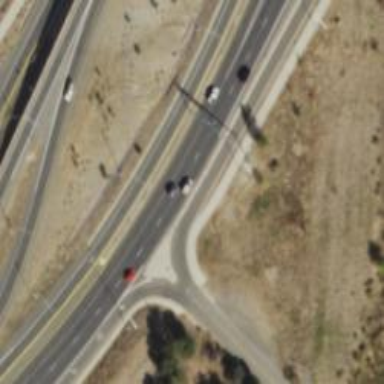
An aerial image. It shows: Primary link highway.